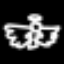
Label: angel